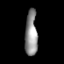
Tissue: prostate
Cell type: T cells
Senescence score: 0.3123
Nuclear area (px): 555
Mean DAPI intensity: 143.07